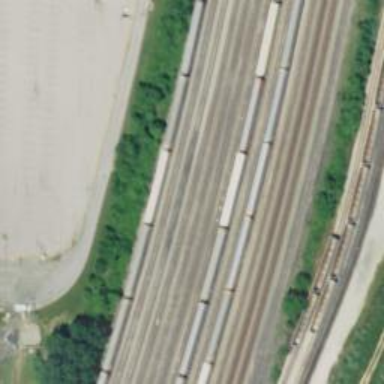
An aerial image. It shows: Railway yard.